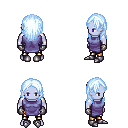
a pixel art fantasy rpg character, male body template, dark elf, purple skin, chain tabard jacket, gold greaves, white cyan long hairstyle, metal gloves, metal boots, four views (front, back, left, right), 2x2 character sprite sheet, small pixel art, hard edges, no anti-aliasing